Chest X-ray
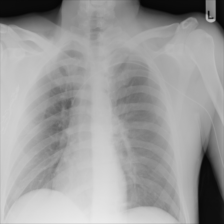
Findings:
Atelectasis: negative
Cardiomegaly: negative
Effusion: negative
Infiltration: negative
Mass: negative
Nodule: negative
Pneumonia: negative
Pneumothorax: negative
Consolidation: negative
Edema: negative
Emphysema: negative
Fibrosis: negative
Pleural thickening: negative
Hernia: negative